Interaction volume radius: 5 \u00c5
Interaction volume height: 15 \u00c5
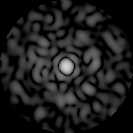
Disorder parameter: 0.8589